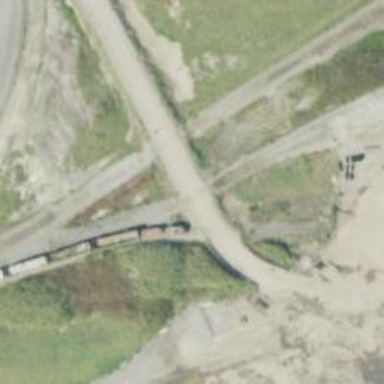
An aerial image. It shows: Disused railway spur line.